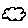
Label: cloud